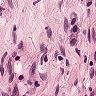
Metastatic tissue present: no